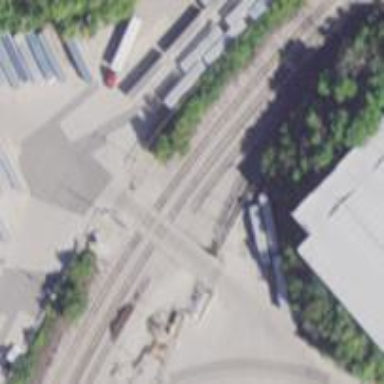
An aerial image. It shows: Railway level crossing.